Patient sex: M
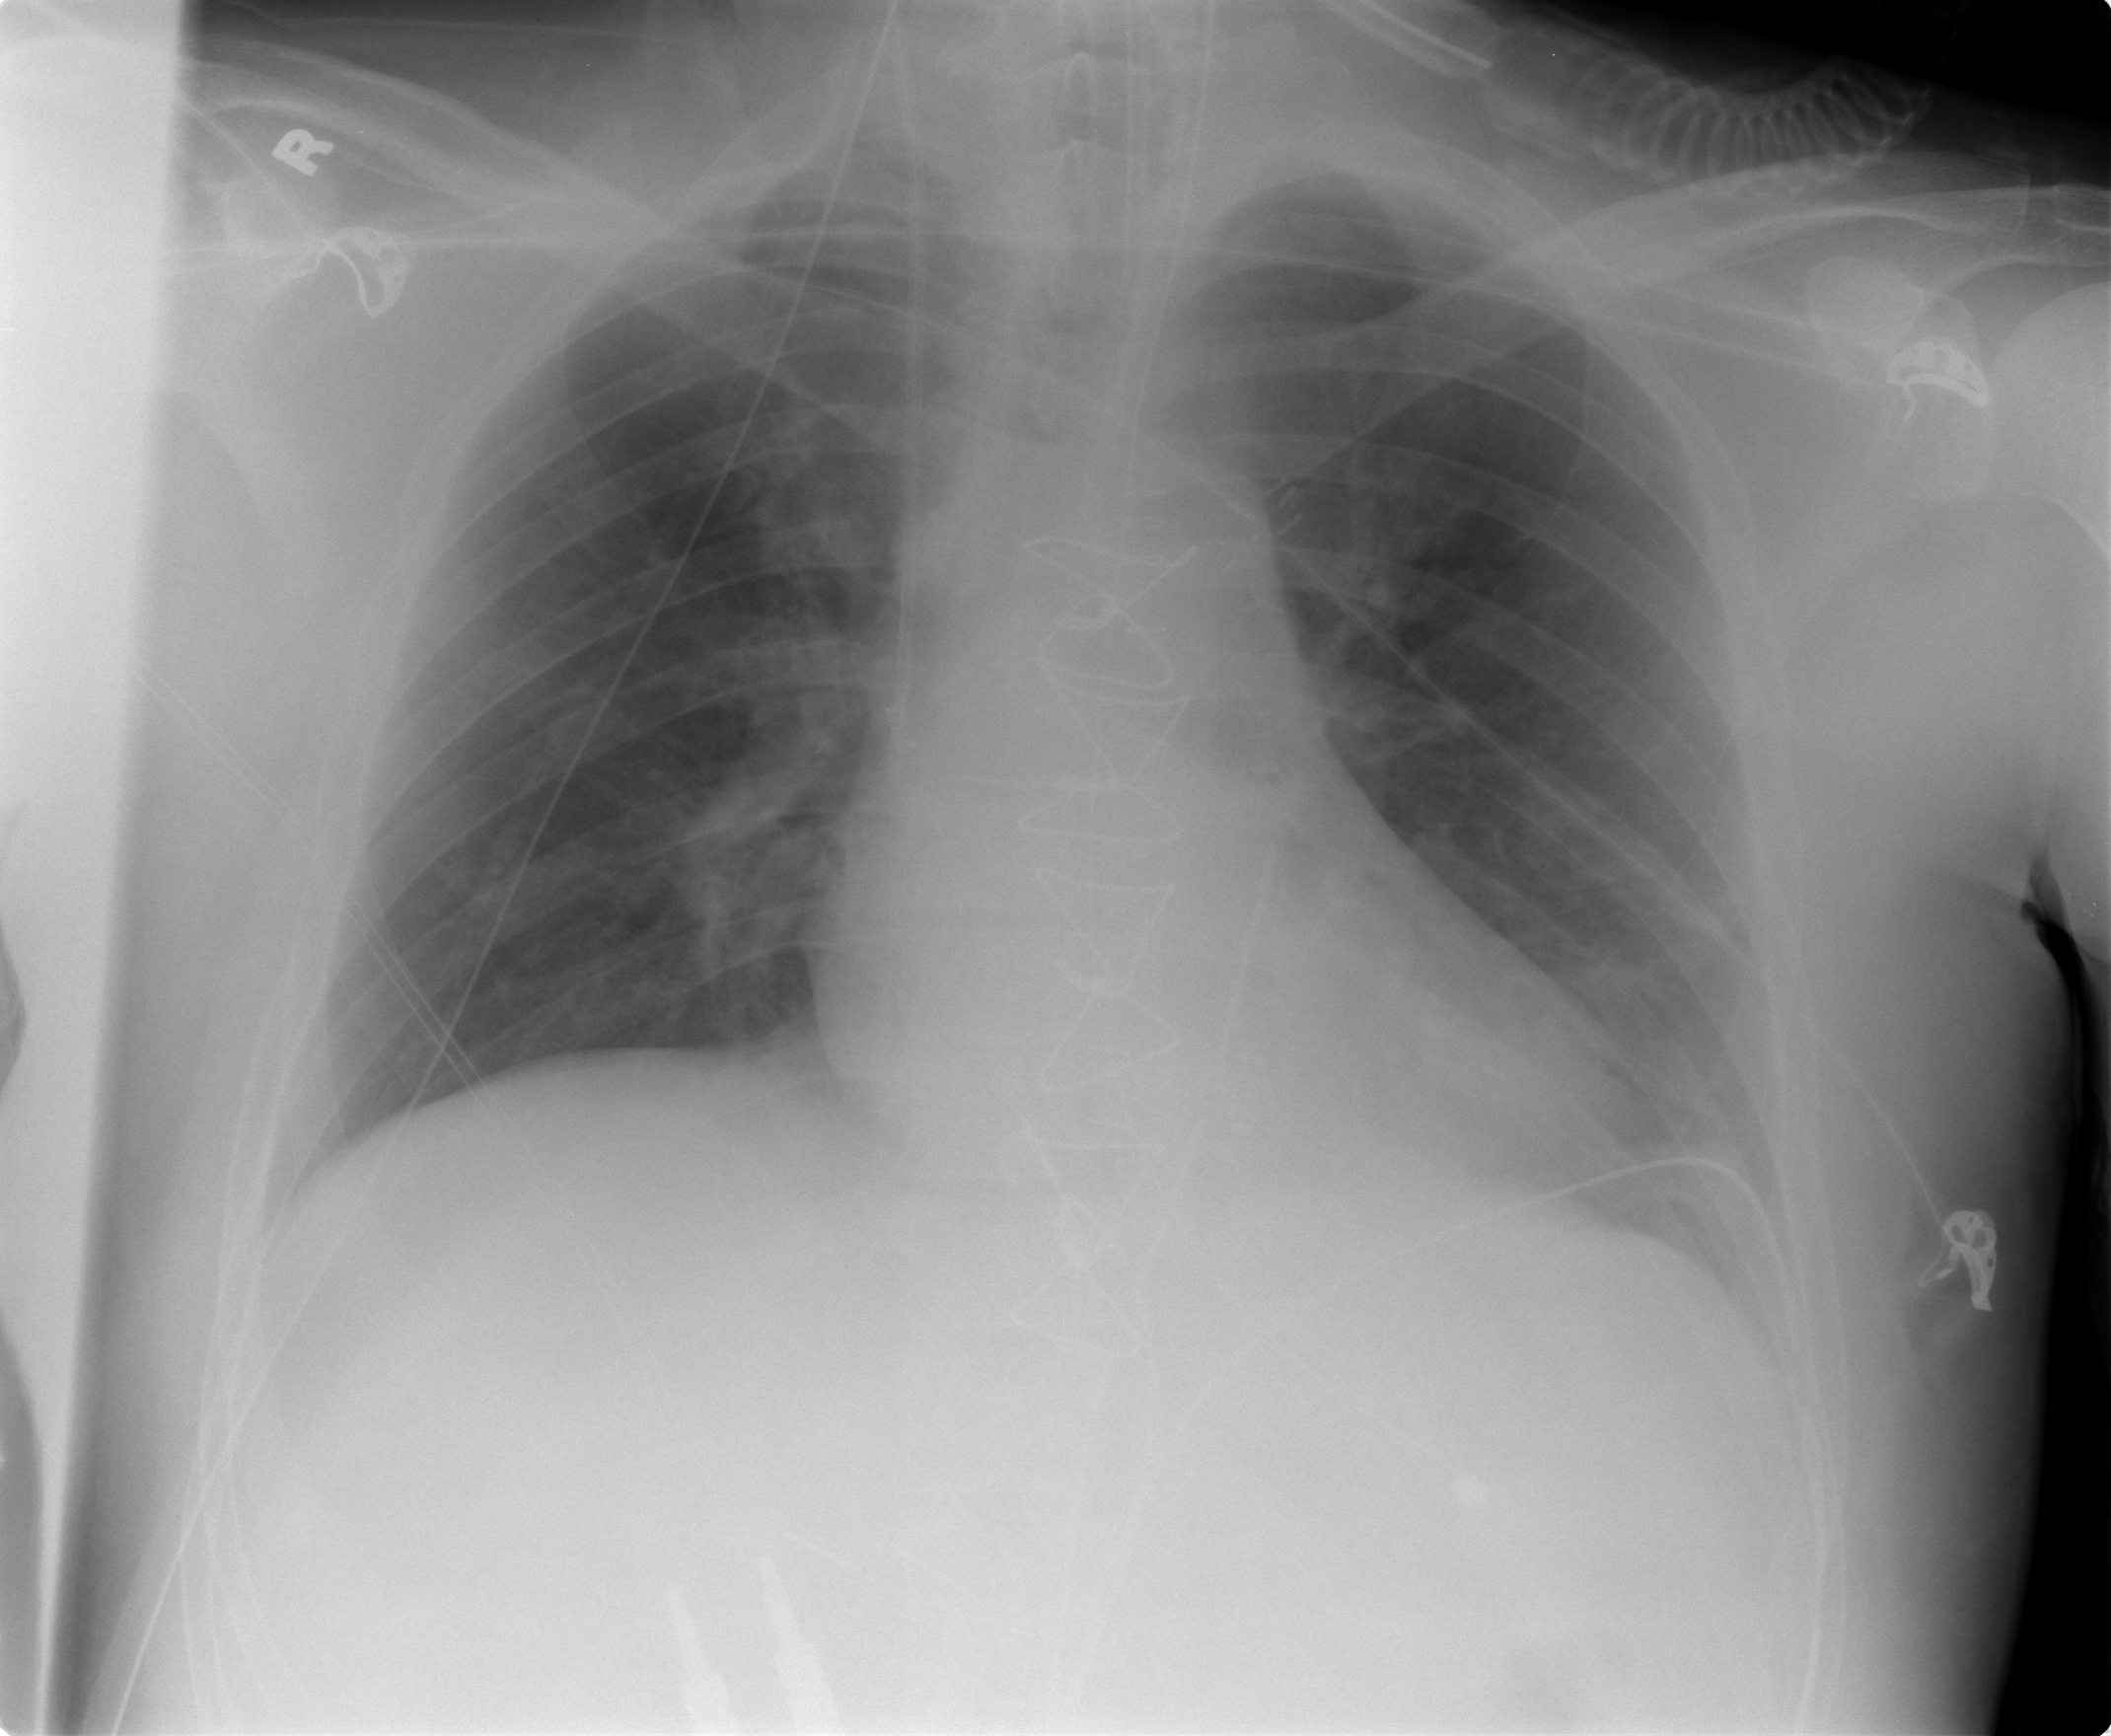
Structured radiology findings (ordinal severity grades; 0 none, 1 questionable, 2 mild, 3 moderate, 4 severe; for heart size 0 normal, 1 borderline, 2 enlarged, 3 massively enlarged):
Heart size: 0
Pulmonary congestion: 0
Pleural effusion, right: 0
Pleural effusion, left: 0
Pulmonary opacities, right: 0
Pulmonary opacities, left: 0
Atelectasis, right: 0
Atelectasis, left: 1